Field crop: tomato
Growth stage: 2
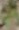
Species: solanum